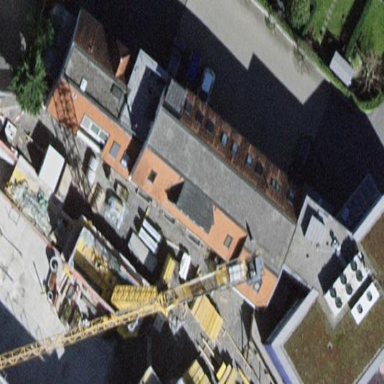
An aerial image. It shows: Commercial building.